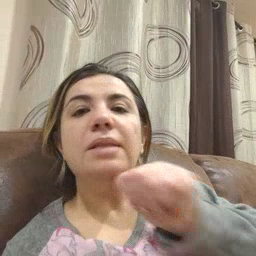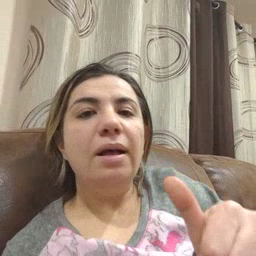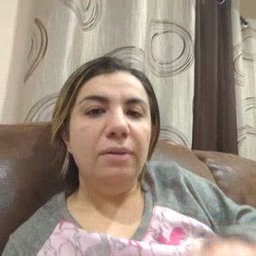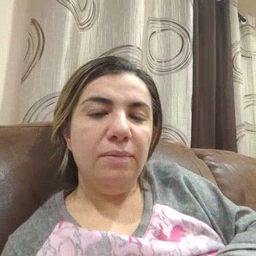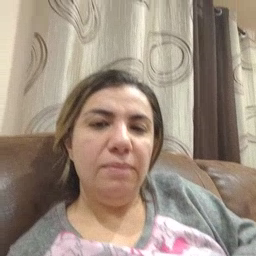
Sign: not